Question: I dont know how to get rid of this error ?
Error 1 Using the generic type 'System.Collections.Generic.IEnumerable' requires 1 type arguments C:\Users\huzaifa.gain\documents\visual studio 2010\Projects\VendInvoiceImport\VendInvoiceImport\Program.cs 34 24 VendInvoiceImport
'''
private static IEnumerable<string , string > DistinctInvoiceNumber(DataTable VendorInvoiceStagingTable)
{
var InvoiceLinecollection = VendorInvoiceStagingTable.AsEnumerable().Select(t => new { number = t.Field<string>(VendInvoice.Number),LineNumber = t.Field<string>(VendInvoice.LineNumber)}).Distinct();
return InvoiceLinecollection;
}
'''

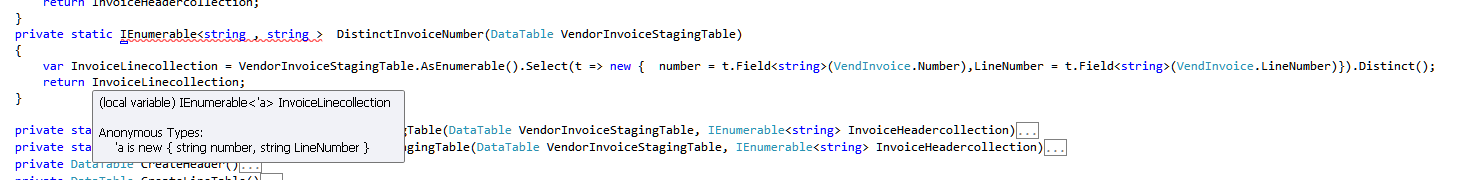
Answer: Your Linq query returns an sequence of anonymous type, but methods can't return anonymous types. You have several options:
- return an 'IEnumerable<Tuple<string, string>>''''
private static IEnumerable<Tuple<string, string>> DistinctInvoiceNumber(DataTable VendorInvoiceStagingTable)
{
var InvoiceLinecollection = VendorInvoiceStagingTable
.AsEnumerable()
.Select(t => Tuple.Create(t.Field<string>(VendInvoice.Number), t.Field<string>(VendInvoice.LineNumber)))
.Distinct();
return InvoiceLinecollection;
}
'''
- return a 'IDictionary<string, string>' as suggested in another answer (assuming your query doesn't return duplicate keys)'''
private static IDictionary<string, string> DistinctInvoiceNumber(DataTable VendorInvoiceStagingTable)
{
var InvoiceLinecollection = VendorInvoiceStagingTable
.AsEnumerable()
.Select(t => Tuple.Create(t.Field<string>(VendInvoice.Number), t.Field<string>(VendInvoice.LineNumber)))
.Distinct()
.ToDictionary(t => t.Item1, t => t.Item2);
return InvoiceLinecollection;
}
'''
- create a class for this purpose with 2 string properties and return a sequence of that class'''
private static IEnumerable<InvoiceLine> DistinctInvoiceNumber(DataTable VendorInvoiceStagingTable)
{
var InvoiceLinecollection = VendorInvoiceStagingTable
.AsEnumerable()
.Select(t => new InvoiceLine(t.Field<string>(VendInvoice.Number), t.Field<string>(VendInvoice.LineNumber)))
.Distinct();
return InvoiceLinecollection;
}
'''